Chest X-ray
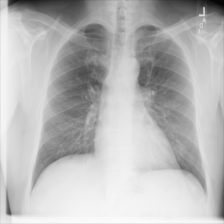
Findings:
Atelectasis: negative
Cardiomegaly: negative
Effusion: negative
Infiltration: negative
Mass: negative
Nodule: negative
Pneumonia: negative
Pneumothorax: negative
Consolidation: negative
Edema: negative
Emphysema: negative
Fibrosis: negative
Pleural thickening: negative
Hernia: negative